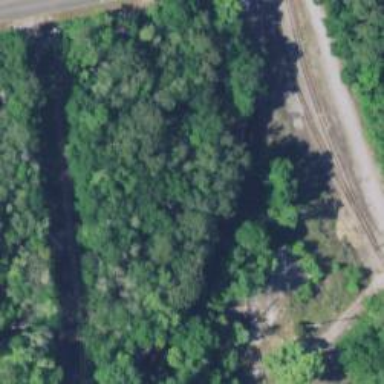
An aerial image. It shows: Disused railway spur.